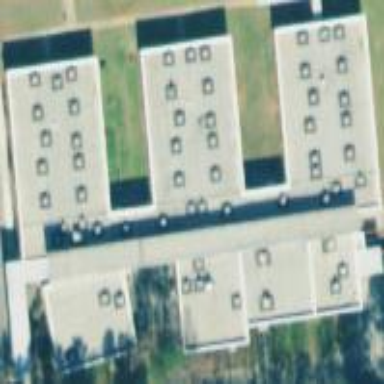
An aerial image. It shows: School building.